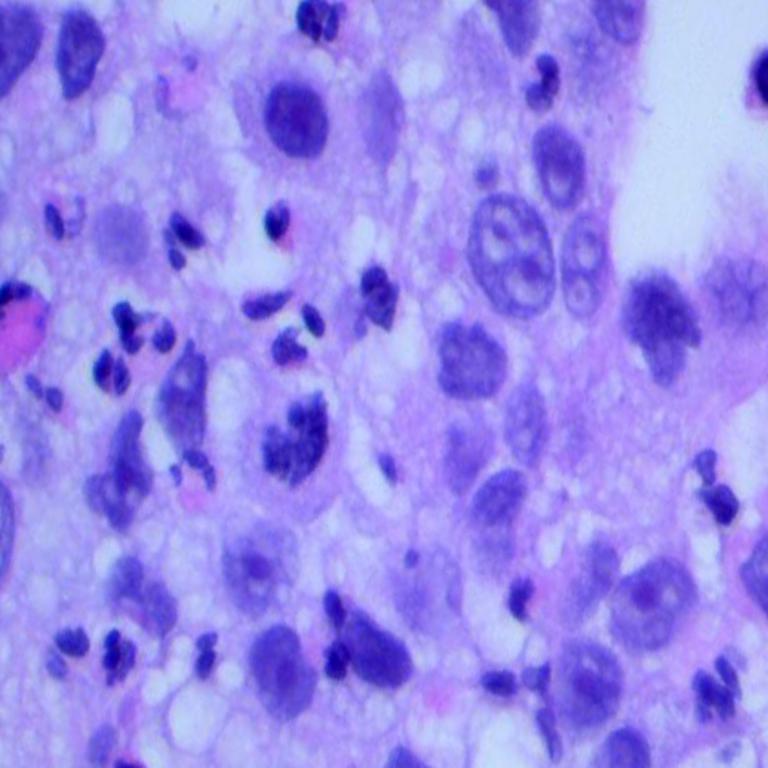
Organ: lung
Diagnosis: squamous carcinomas